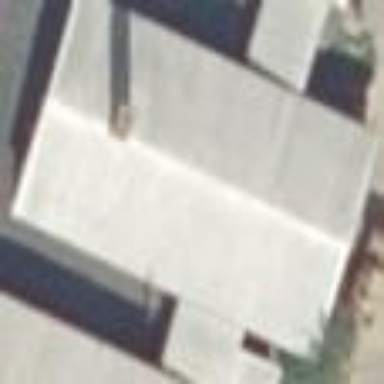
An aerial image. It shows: Building with gabled roof oriented along its length. The roof is grey in color.